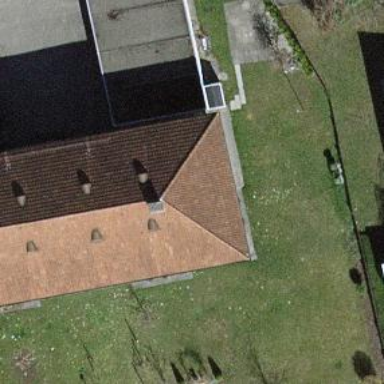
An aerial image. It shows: Garage.